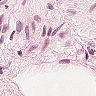
Metastatic tissue present: no